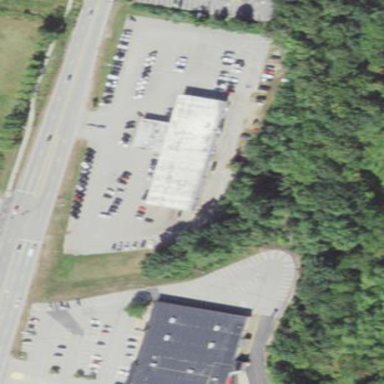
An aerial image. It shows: Car shop building.